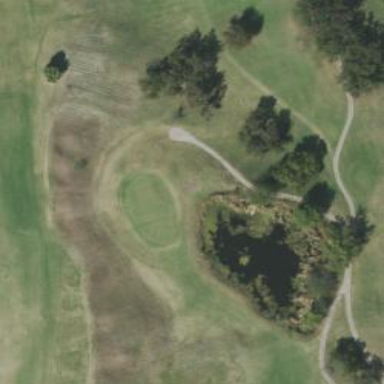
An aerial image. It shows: Footway that serves as golf path.